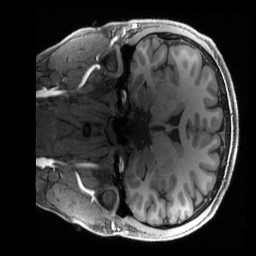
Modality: T1w
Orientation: coronal
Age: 25
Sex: male
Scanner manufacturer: siemens
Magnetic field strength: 3 T
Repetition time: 2.4 s
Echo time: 0.00222 s